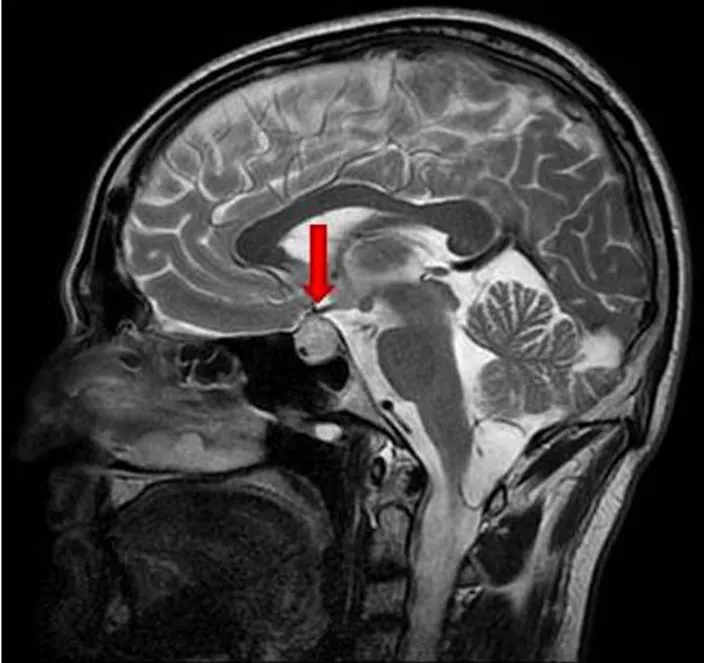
T2-weighted basal sagittal pituitary MRI performed at diagnosis. The red arrow indicates the sellar mass.
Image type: radiology (mri)